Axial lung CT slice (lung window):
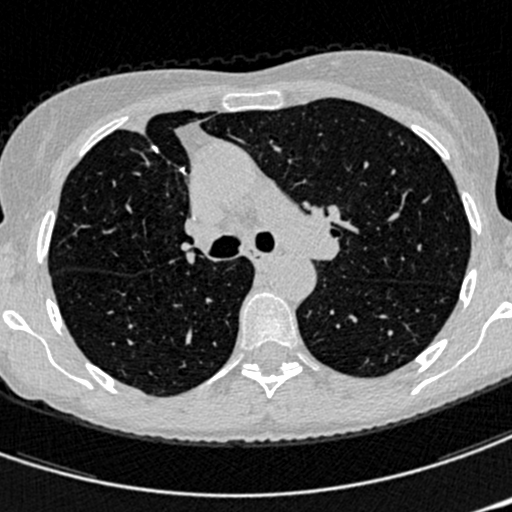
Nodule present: no